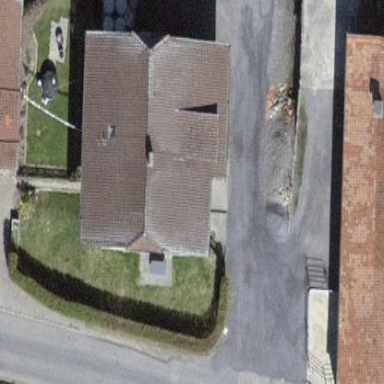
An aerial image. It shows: Simple and straightforward house.